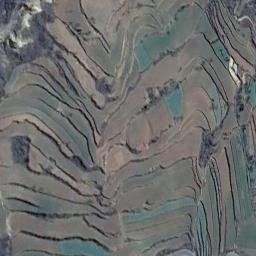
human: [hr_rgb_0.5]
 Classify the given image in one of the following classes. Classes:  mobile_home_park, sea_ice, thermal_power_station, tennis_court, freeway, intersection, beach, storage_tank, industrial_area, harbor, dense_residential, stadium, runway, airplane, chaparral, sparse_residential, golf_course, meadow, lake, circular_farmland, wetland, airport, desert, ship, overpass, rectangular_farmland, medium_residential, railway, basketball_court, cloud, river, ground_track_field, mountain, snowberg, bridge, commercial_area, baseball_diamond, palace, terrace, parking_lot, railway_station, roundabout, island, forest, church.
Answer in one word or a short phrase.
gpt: terrace